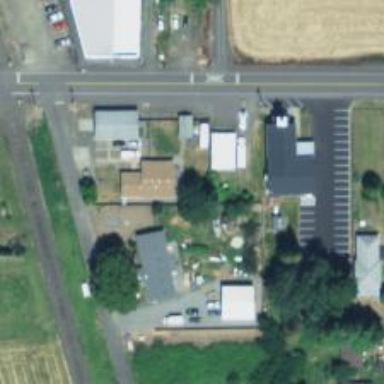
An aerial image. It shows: Post office.